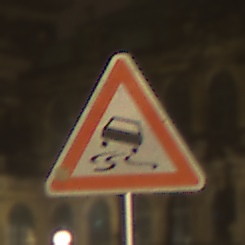
Verkehrszeichen: SchleuderOderRutschgefahr
Umgebung: Outdoor, Urban
Tageszeit: Night
Wetter: Overcast
Licht: Artificial
Jahreszeit: NotSpecified
Kontrast: HighContrast